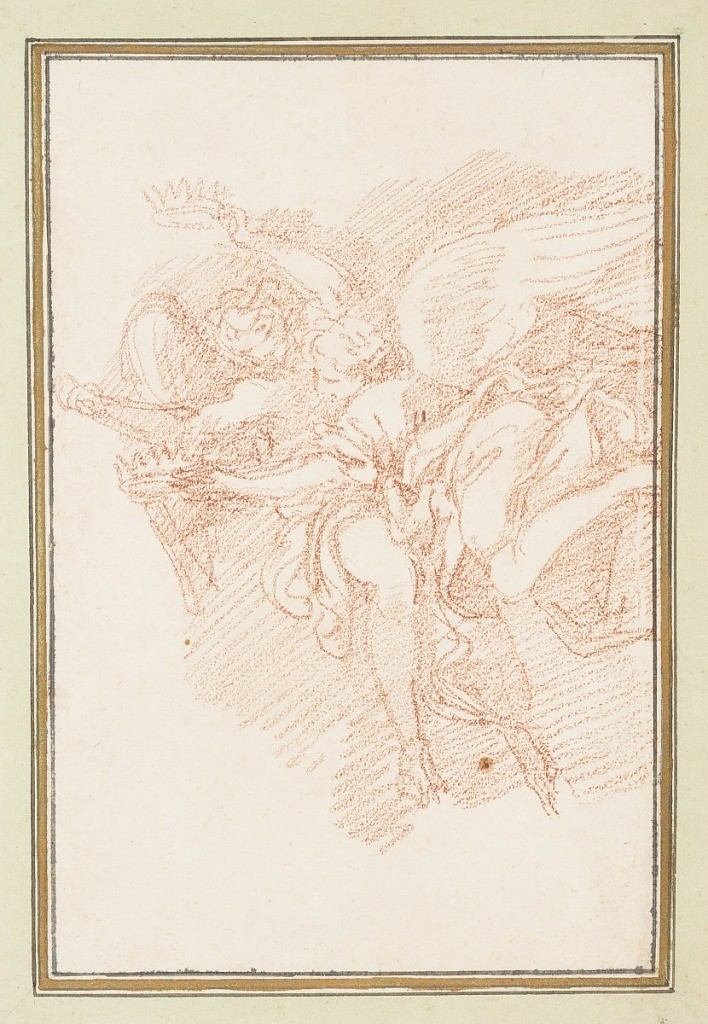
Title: Two winged figures with crowns
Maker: Jean-Robert Ango, French, active in Rome 1759 –1770, d. 1773
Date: ca. 1759–70
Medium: Red chalk on paper
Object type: Drawing
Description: Two winged figures, each holding a crown. The figures are perpendicular to each other. Their heads are close together.